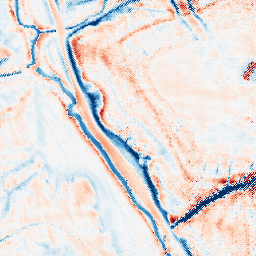
Category: edge_preserving
Decomposition family: bilateral
Decomposition parameters: d: 21
sigma_color: 150
sigma_space: 100
Upsampling method: regularized
Upsampling parameters: scale: 4
lambda_reg: 0.1
Upsampling scale: 4